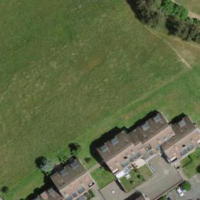
EUNIS habitat code: 55
Species observed at this site:
Himantoglossum hircinum